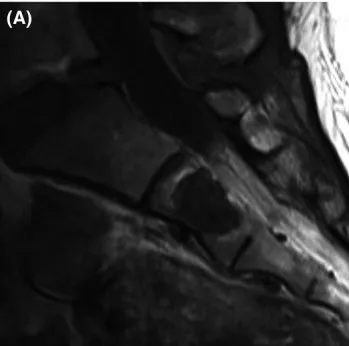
Imaging findings in case 2. On MRI of the sacral spine, the signal intensities of the tumorous lesion are homogeneously low in T1-weighted images and high in T2-weighted images, and no enhancement is observed in fat-suppression T1-weighted images with a gadolinium contrast medium in the S2 vertebral body (A-C).
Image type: radiology (mri)